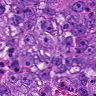
Metastatic tissue present: yes